Aerial crown-view tile of a tropical tree (Barro Colorado Island, Panama), acquired 20250915:
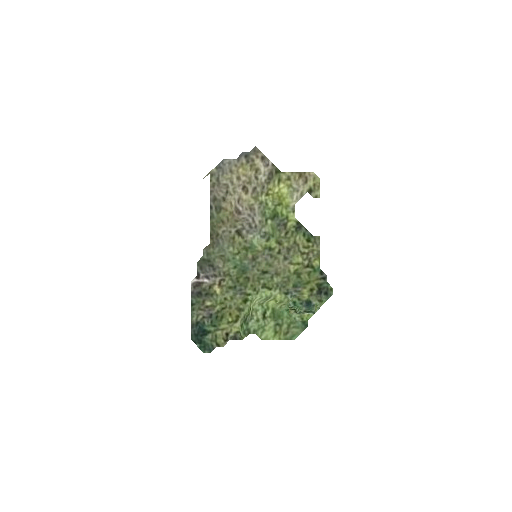
Species: Tachigali panamensis
GBIF accepted scientific name: Tachigali panamensis
Crown area: 28.509 m²